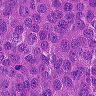
Metastatic tissue present: yes